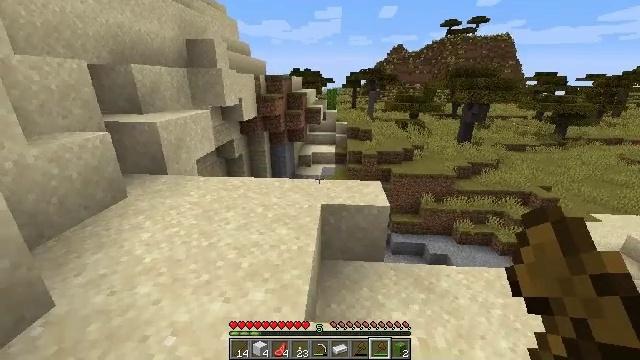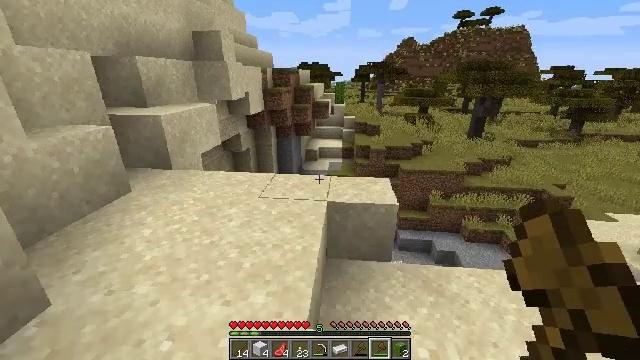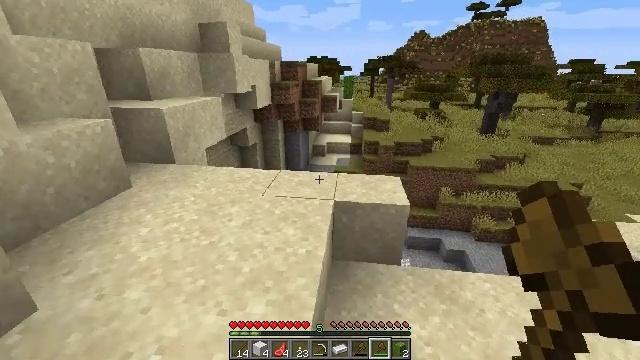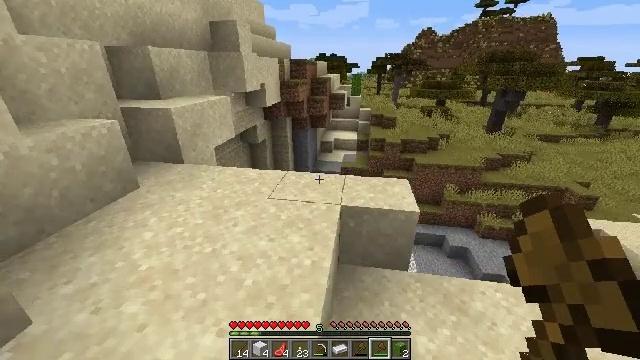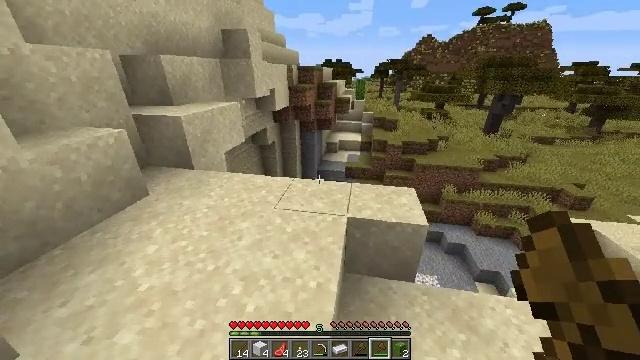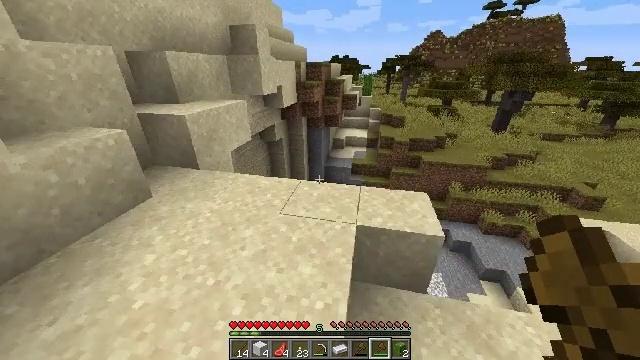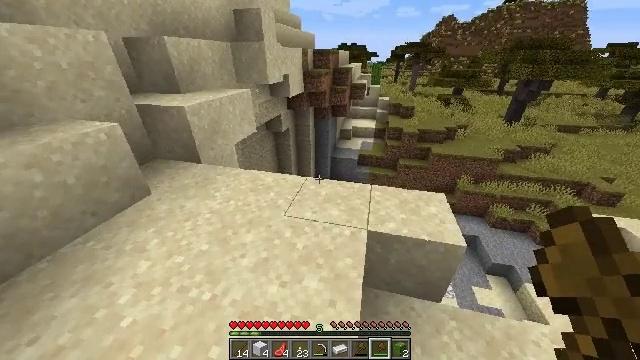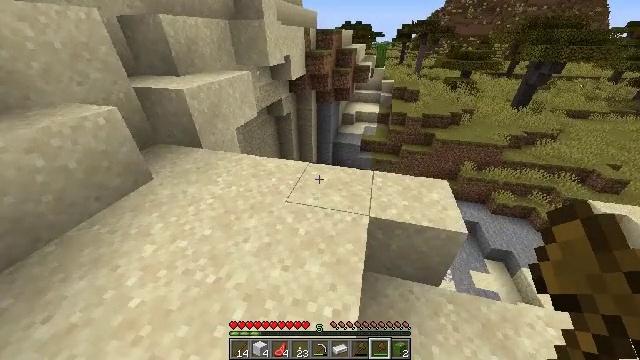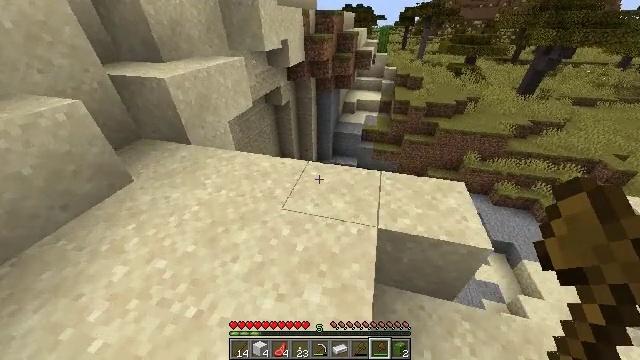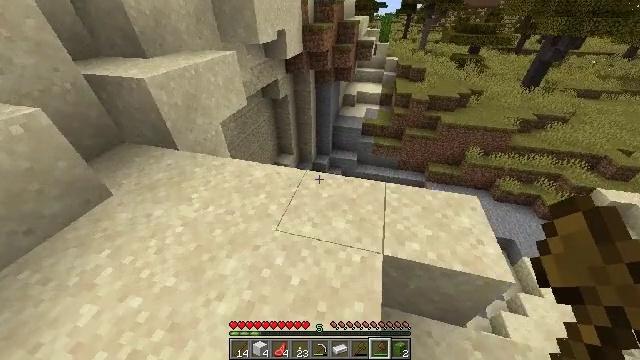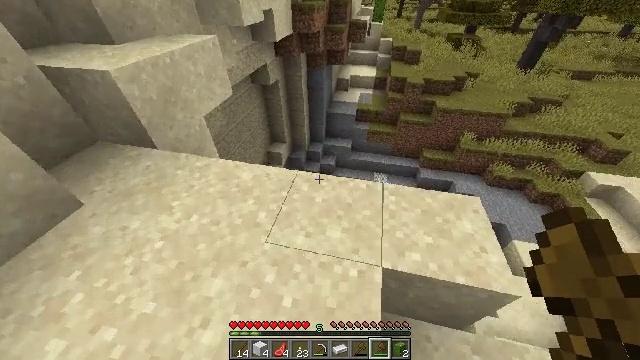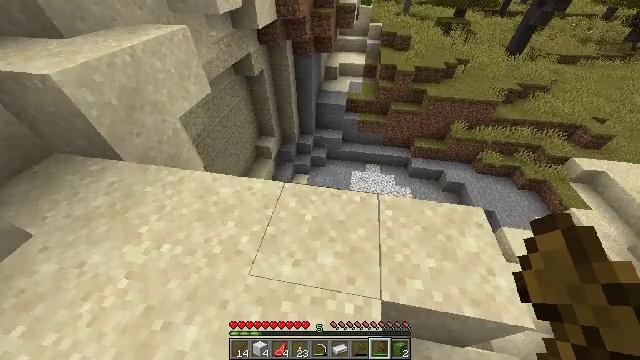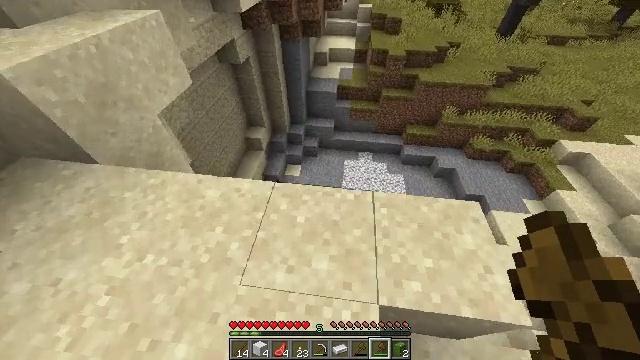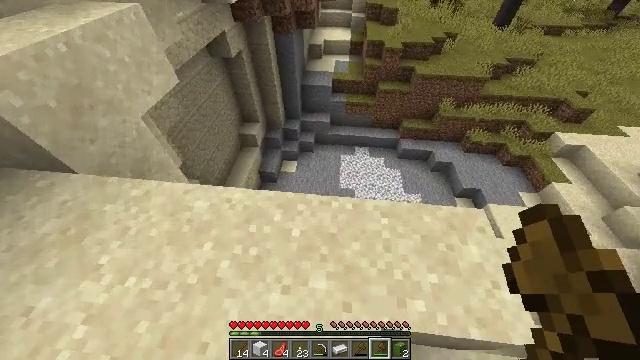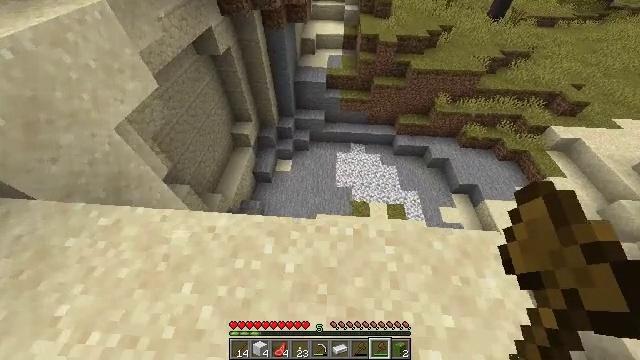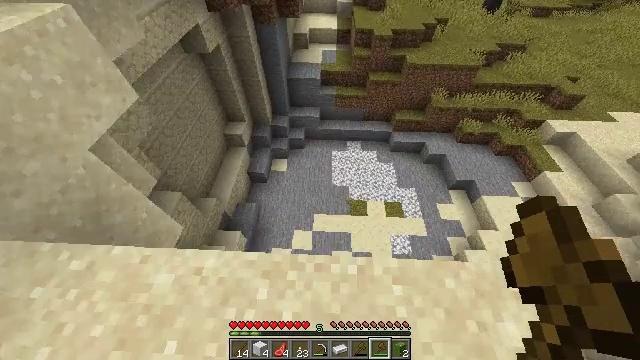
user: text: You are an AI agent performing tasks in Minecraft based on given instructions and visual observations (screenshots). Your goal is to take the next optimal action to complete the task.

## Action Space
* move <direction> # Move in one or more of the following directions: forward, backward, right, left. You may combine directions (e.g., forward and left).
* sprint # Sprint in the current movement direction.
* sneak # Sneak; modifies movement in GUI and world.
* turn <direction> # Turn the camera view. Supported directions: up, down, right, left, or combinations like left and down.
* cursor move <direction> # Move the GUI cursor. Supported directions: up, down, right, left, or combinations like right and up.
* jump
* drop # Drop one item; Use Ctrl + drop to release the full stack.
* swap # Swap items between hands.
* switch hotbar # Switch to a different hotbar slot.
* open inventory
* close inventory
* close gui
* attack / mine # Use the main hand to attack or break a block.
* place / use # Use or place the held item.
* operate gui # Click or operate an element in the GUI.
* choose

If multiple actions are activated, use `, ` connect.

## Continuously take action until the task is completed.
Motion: motion action
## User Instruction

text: Gather sand from the desert.
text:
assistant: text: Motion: move forward, turn left and down
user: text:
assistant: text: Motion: move forward, sprint, turn left and down
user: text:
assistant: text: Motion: move forward, sprint, turn left and down
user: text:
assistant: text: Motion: move forward, sprint, turn left
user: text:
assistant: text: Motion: move forward, sprint, turn left and down
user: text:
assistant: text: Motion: move forward, sprint, turn left and down
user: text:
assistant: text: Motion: move forward, sprint, turn down
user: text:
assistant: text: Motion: move forward, sprint, turn down
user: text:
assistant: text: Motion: move forward, sprint, turn down
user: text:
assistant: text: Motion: move forward, turn right and down
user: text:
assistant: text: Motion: move forward, turn right and down
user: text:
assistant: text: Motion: move forward, turn right and down
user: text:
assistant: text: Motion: move forward, turn right and down
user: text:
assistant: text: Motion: move forward, turn right and down
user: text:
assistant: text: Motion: move forward, turn right and down
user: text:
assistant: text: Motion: turn right
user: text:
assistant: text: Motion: turn right and down
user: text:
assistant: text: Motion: turn right
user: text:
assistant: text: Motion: turn right
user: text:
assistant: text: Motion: no_op
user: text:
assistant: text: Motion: no_op
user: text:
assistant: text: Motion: no_op
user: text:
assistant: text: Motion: no_op
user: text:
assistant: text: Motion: no_op
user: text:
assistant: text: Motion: no_op
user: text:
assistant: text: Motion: no_op
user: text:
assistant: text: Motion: no_op
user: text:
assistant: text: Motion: no_op
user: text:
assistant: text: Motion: no_op
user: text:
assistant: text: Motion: no_op